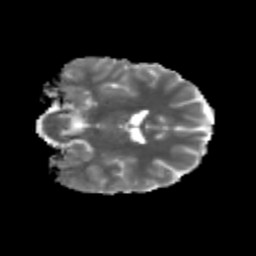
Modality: MD
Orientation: coronal
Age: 20
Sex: female
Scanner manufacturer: siemens
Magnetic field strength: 3 T
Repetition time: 3.5 s
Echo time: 0.125 s